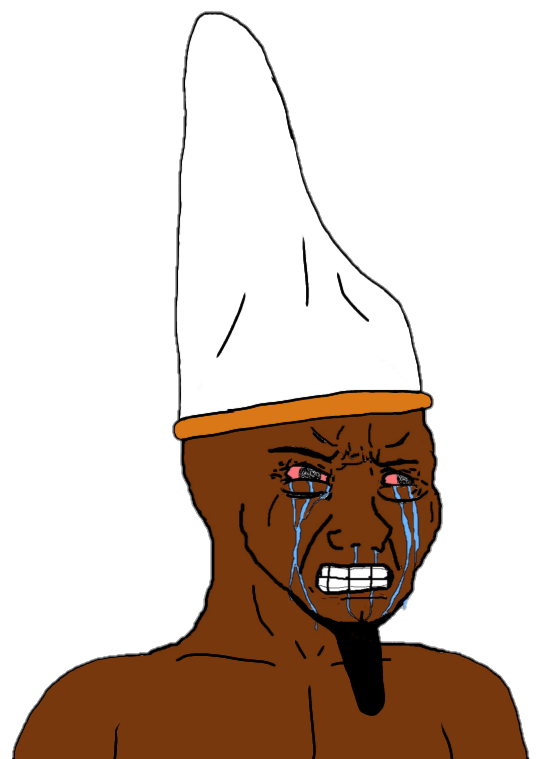
Label: 5_Crying_Wojak